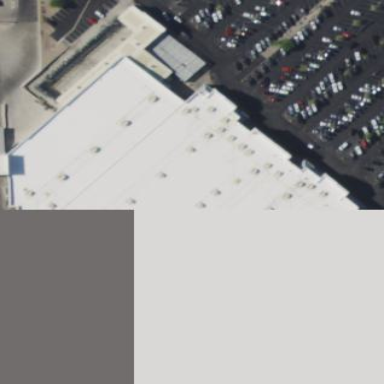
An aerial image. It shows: Supermarket building.